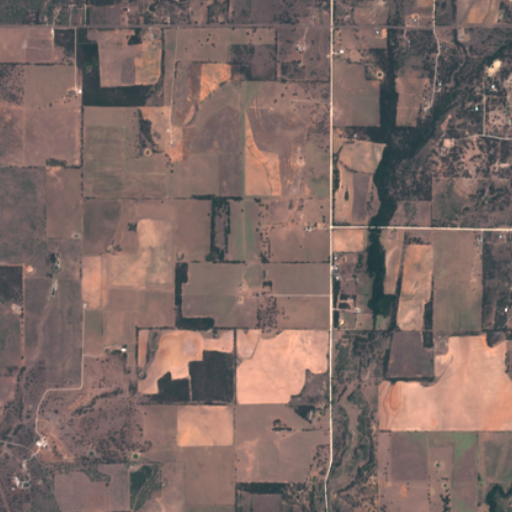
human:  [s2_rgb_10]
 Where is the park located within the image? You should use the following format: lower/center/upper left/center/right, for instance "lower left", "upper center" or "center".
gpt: The park is located in the upper right of the image.
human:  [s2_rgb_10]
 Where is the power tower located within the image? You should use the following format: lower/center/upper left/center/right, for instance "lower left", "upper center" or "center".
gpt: The power tower is located in the lower left of the image.
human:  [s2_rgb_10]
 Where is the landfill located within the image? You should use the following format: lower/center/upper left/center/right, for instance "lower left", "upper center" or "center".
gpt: There is no landfill in the image.